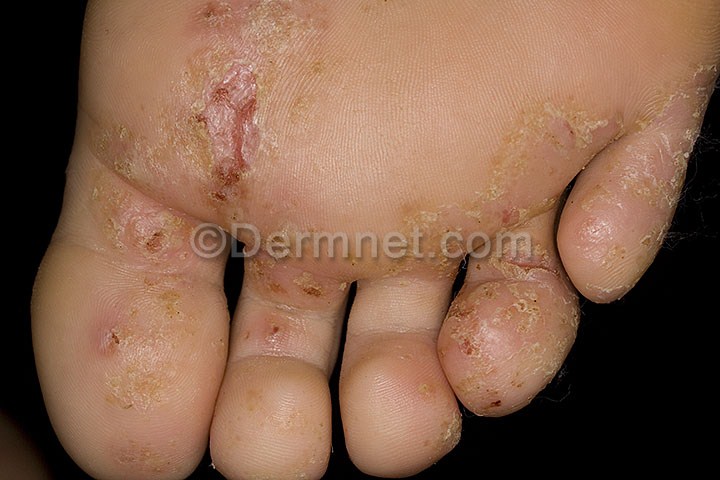
Disease: Eczema Photos